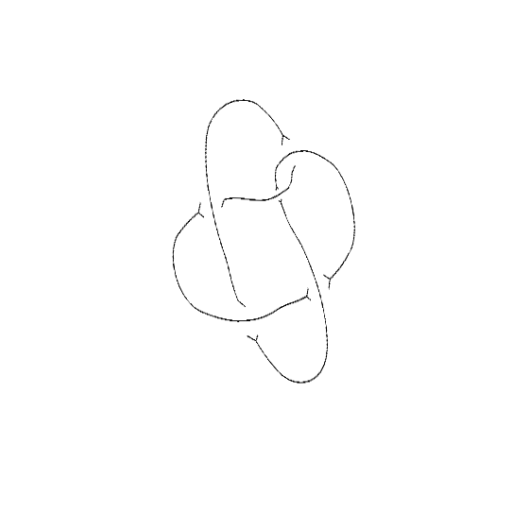
Crossing number: 5